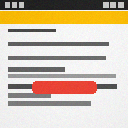
Screen state: on